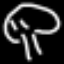
Label: mushroom